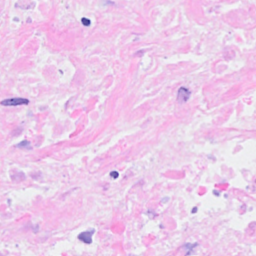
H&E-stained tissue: Breast